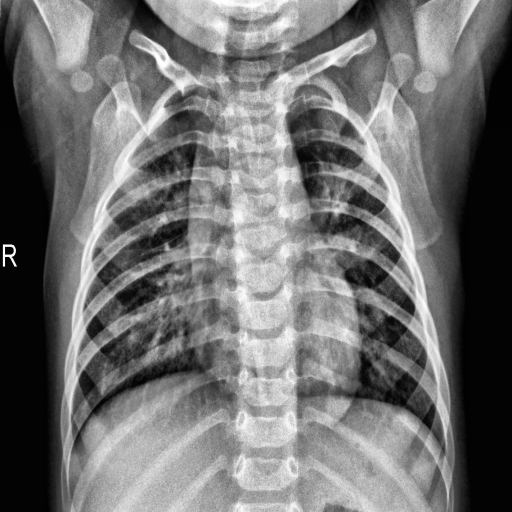
Finding: NORMAL